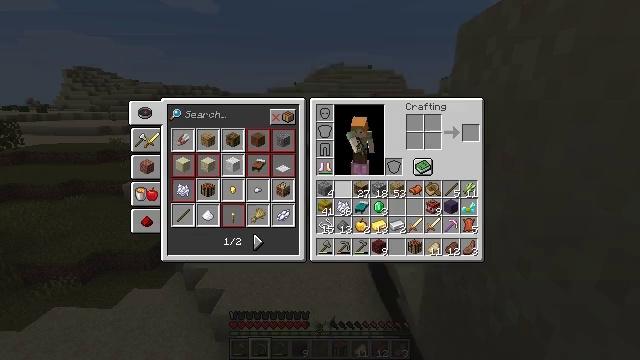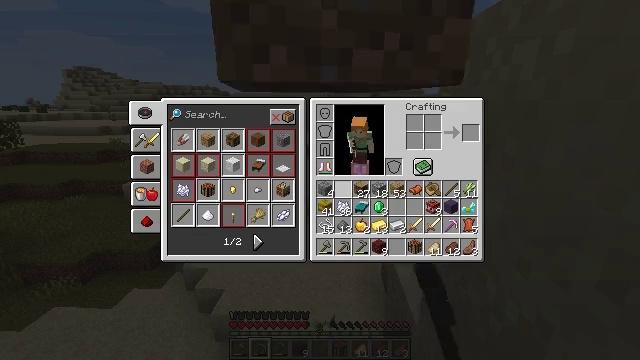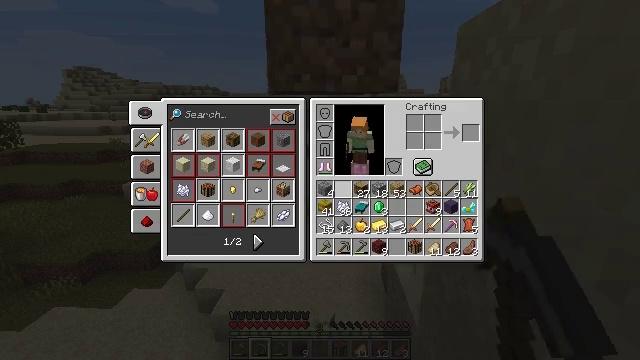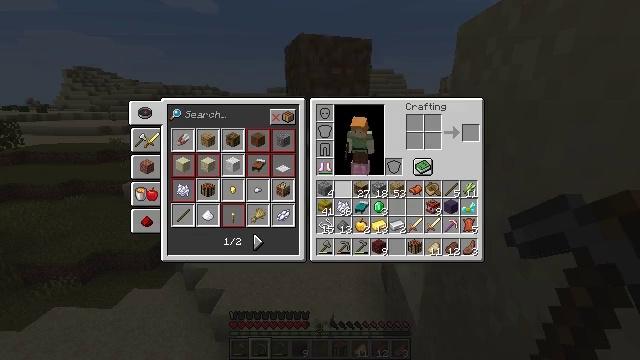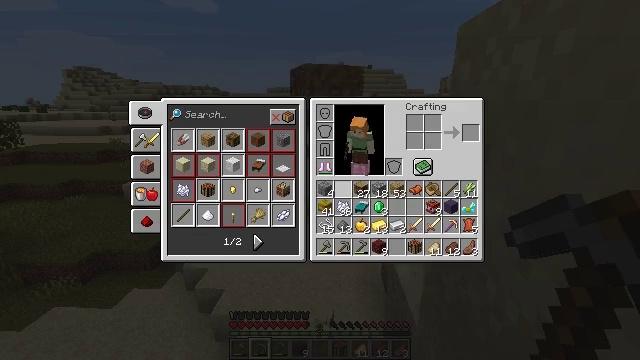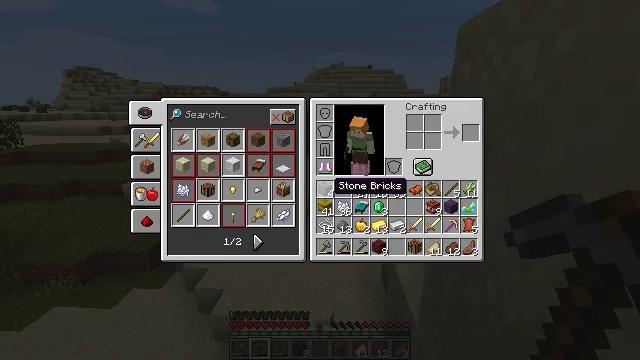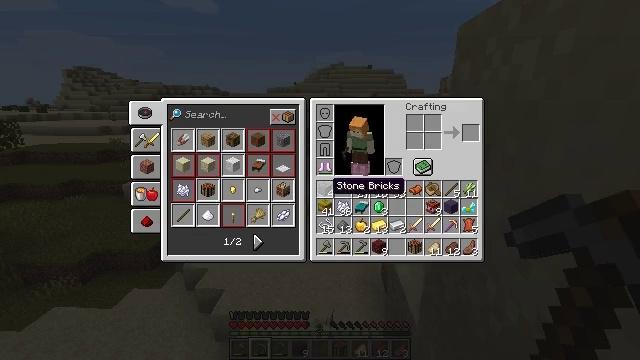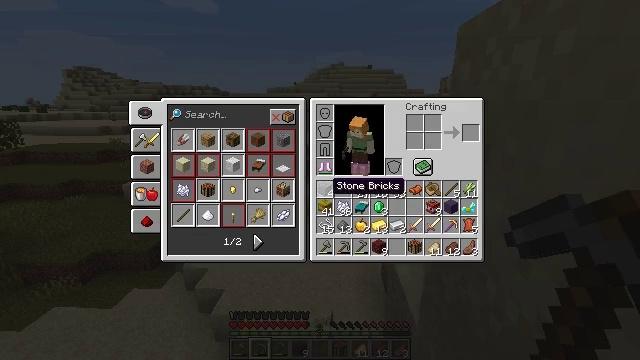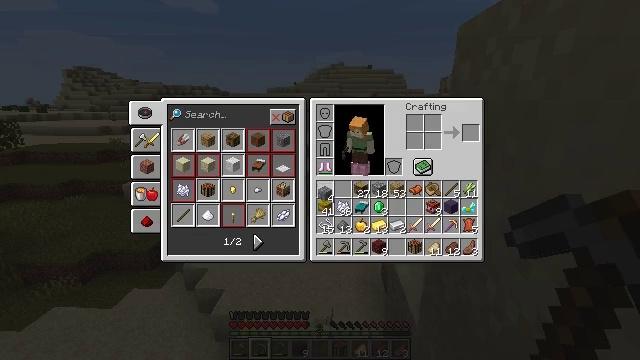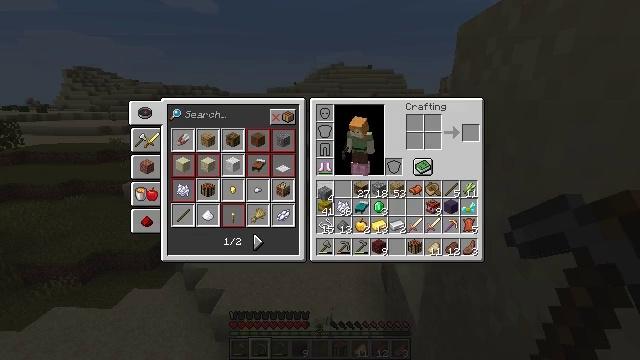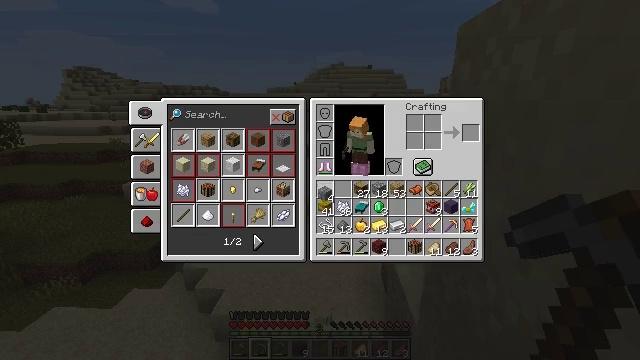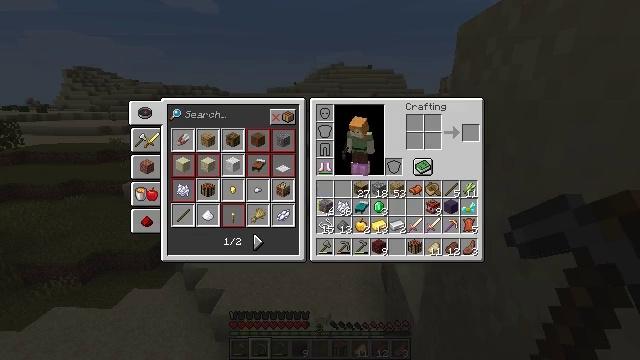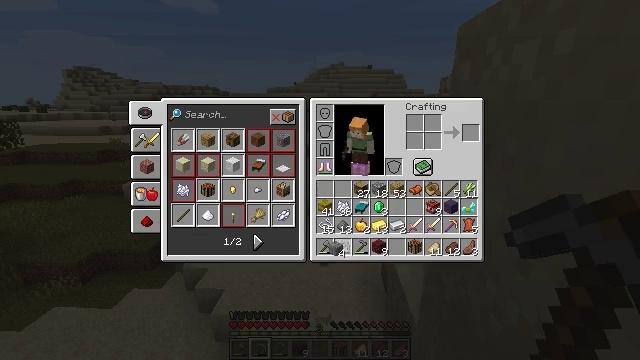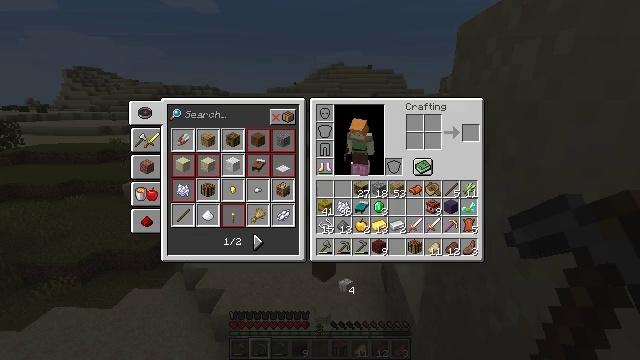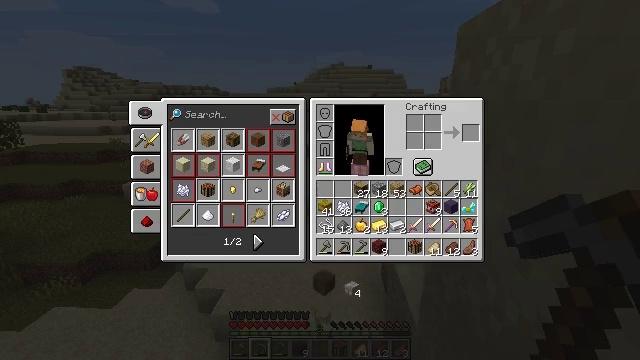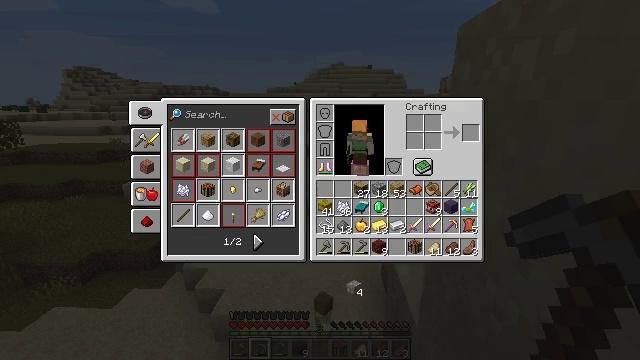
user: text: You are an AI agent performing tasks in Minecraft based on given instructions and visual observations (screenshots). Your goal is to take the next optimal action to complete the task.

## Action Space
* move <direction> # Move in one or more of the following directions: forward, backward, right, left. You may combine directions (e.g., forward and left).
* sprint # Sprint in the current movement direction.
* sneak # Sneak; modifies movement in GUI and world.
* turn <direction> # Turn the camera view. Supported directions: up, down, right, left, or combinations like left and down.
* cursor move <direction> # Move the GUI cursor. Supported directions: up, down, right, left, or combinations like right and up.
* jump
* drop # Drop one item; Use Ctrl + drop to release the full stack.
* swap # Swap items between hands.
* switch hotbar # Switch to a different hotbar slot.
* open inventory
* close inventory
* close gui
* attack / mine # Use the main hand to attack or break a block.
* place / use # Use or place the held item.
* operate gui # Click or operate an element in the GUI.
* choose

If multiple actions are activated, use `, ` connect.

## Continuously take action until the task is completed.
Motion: motion action
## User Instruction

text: Remove stone bricks from the inventory.
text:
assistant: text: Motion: open gui
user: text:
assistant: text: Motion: no_op
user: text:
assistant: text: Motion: no_op
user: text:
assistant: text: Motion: no_op
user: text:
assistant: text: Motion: cursor move left
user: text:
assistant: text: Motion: no_op
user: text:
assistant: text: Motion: no_op
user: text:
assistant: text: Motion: operate gui
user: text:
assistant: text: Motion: operate gui
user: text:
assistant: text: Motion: operate gui
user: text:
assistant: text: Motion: cursor move down
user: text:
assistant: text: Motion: cursor move right and down
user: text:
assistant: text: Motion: cursor move right and down
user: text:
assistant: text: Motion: no_op
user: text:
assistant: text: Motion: operate gui
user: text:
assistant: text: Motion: operate gui
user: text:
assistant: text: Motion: operate gui
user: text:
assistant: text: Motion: no_op
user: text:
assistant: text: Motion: no_op
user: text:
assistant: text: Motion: cursor move up
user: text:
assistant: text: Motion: cursor move up
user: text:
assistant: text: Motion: cursor move up
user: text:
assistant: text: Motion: no_op